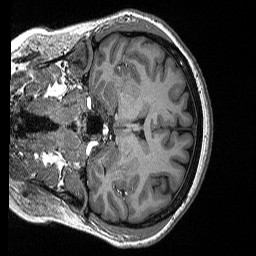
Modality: T1w
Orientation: coronal
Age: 42
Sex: female
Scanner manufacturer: siemens
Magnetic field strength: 3 T
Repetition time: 2.3 s
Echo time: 0.00298 s